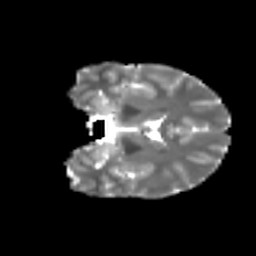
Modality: T2w
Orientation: coronal
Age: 23
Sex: female
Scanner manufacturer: ge
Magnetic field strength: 3 T
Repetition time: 7.8 s
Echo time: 0.0606 s